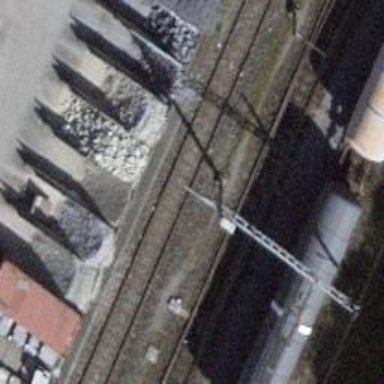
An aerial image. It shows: Railway switch.